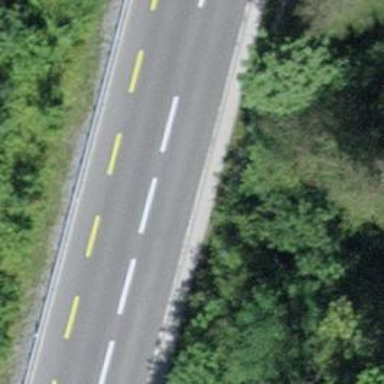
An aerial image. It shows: Primary highway with dedicated cycle lane on the left.